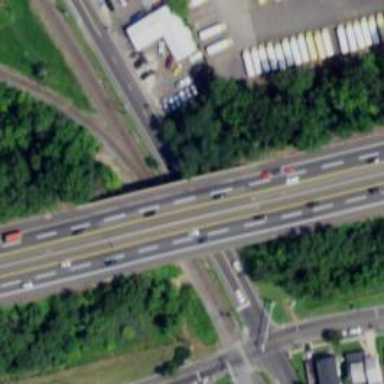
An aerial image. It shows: Motorway bridge spanning urban freeway/expressway.